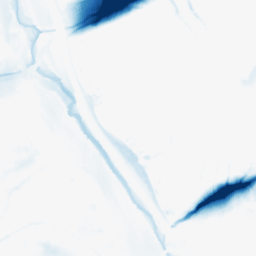
Category: morphological
Decomposition family: morphological_ellipse
Decomposition parameters: operation: closing
width: 50
height: 20
Upsampling method: sinc_blackman
Upsampling parameters: scale: 2
kernel_size: 8
Upsampling scale: 2